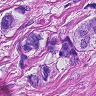
Metastatic tissue present: yes